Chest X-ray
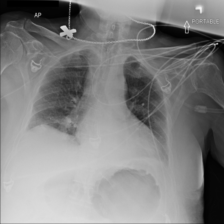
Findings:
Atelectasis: negative
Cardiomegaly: positive
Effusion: positive
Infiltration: negative
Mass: negative
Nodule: negative
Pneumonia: negative
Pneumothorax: negative
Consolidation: negative
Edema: negative
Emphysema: negative
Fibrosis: negative
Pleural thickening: negative
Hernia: negative